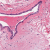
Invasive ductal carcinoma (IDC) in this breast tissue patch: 0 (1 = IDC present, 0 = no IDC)